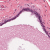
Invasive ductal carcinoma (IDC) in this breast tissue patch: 0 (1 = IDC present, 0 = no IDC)